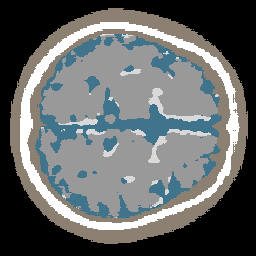
Label: no_lesion